Question: A client application successfully performs an in-app-purchase and receives a receipt from iTunes. The client then sends this receipt to the server, which verifies it with Apple and, if successful, unlocks some content for the client.
Is it possible to insert extra data in the such that the receipt or the receipt validation contains this value?

I'm trying to prevent a type hack If someone was to discover another person's receipt and validate it against my server, how is the server to know that this receipt wasn't generated by this, the validating person?
From Apple's IAP <URL> there are a number of values returns in the validation response. Is it possible that I could use 'version_external_identifier' value? What is it's use or value?
Thanks
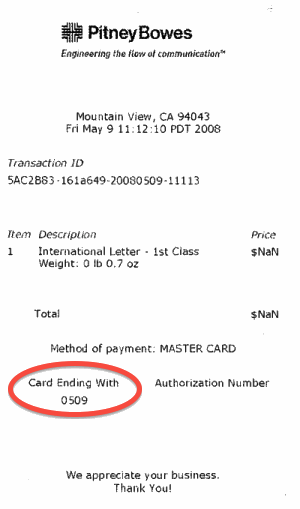
Answer: > 'version_external_identifier'
An arbitrary number that uniquely identifies a revision of your application. This key is missing in receipts created by the sandbox.
That really answers your question; its a way to determine what revision of your application made the purchase. You can have the same version number, but multiple revisions, and this allows for that and IAP.
> Is it possible to insert extra data in the IAP purchase request such that the receipt or the receipt validation contains this value?
Ultimately, no. Apple have control of the receipt, and its contents. If you follow the guidelines in the documentation (see <URL>. Make sure connections to your server and to Apple are HTTPS.
A man in the middle to make a purchase on someones behalf is slightly moot anyway; the purchase request is tied to an Apple ID, meaning the man-in-the-middle would need to know their credentials.